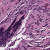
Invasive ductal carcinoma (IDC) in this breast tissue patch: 1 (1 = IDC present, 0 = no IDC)